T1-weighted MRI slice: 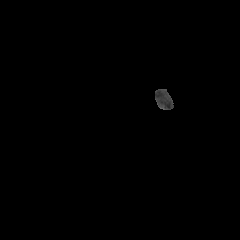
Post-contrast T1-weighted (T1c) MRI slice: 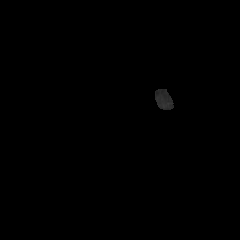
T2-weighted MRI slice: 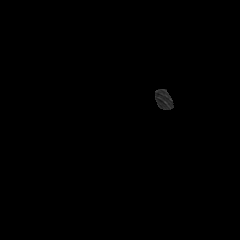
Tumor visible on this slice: no